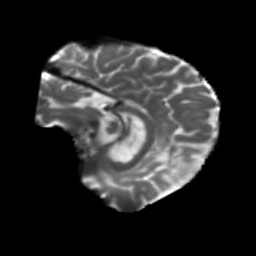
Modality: T2w
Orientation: sagittal
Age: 58
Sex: female
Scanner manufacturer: siemens
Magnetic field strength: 3 T
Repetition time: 5.25 s
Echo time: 0.08 s